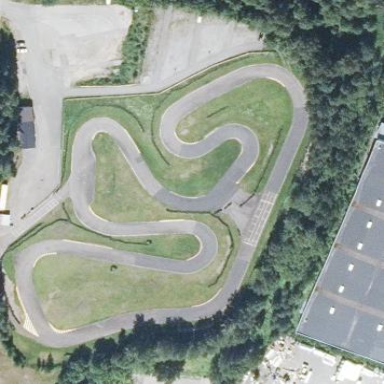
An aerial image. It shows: Sports centre with karting facilities on the leisure land.